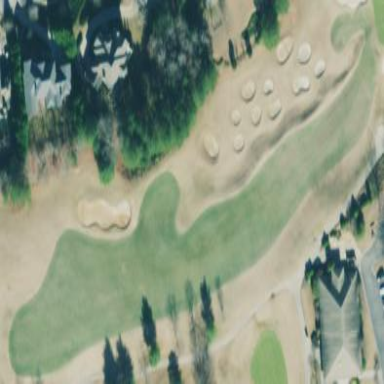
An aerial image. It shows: Golf fairway in the image.